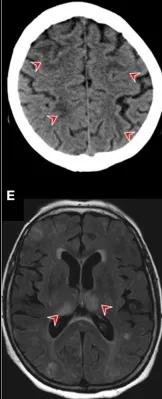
Neuroimaging. Brain CT in the postoperative course after the patient developed nausea, vomiting, and generalized weakness. The red arrows point at revealing wide-spread bilateral hypodensities in the subcortical white matter of the frontal, parietal, and occipital lobe (A,B). Brain MRI findings on day 14 of month 1 of the first nivolimab course. T1-contrast enhanced images on the same level as image [ (red arrow).
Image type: radiology (mri)